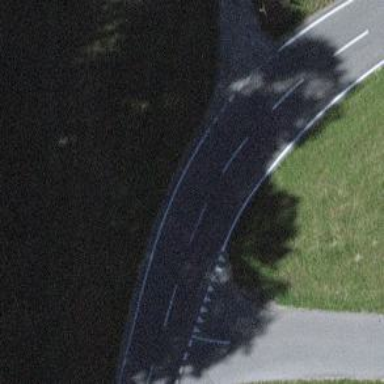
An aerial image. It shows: Tertiary road.